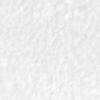
Label: no_change